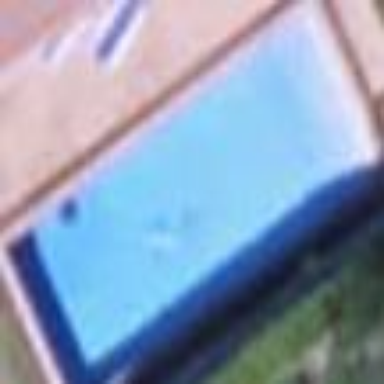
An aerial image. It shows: Swimming pool located in leisure land.